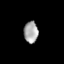
Tissue: lung
Cell type: Endothelial cells
Senescence score: 0.24
Nuclear area (px): 297
Mean DAPI intensity: 167.343